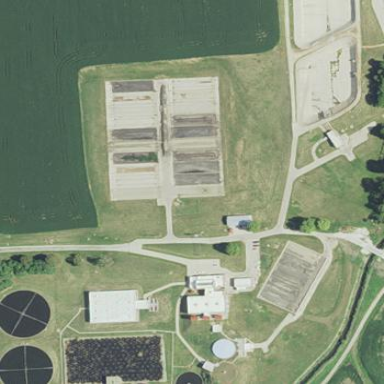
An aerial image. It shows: Wastewater plant.